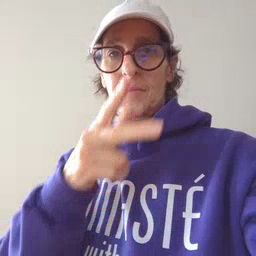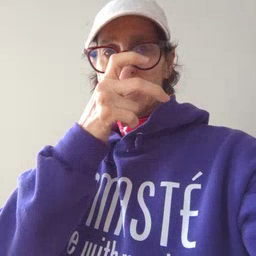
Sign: bug